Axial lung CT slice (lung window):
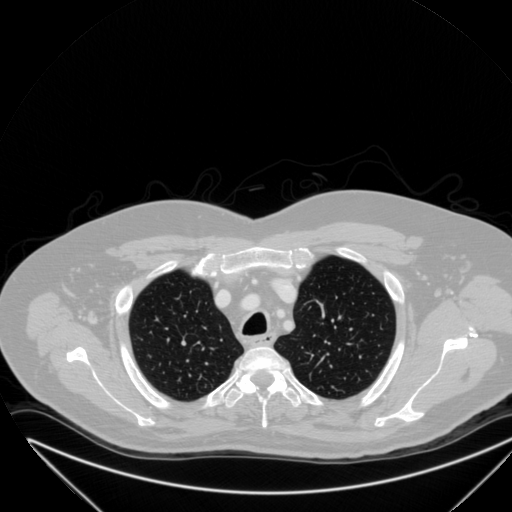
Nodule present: no